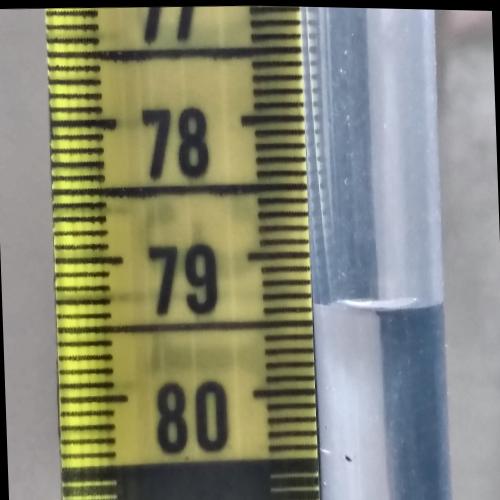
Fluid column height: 79.4 cm